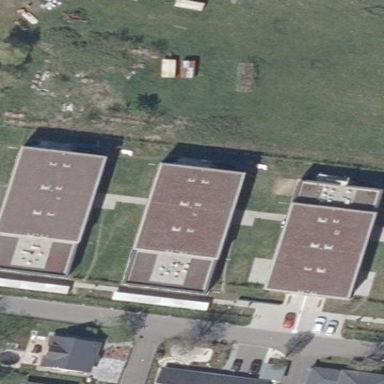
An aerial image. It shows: Dormitory building.